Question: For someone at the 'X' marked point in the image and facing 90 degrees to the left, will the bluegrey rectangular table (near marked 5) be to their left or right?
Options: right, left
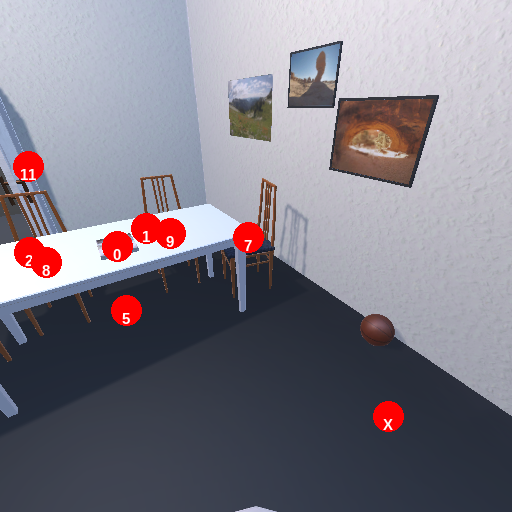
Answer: right